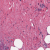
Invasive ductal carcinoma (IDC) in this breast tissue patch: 0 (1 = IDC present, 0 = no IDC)